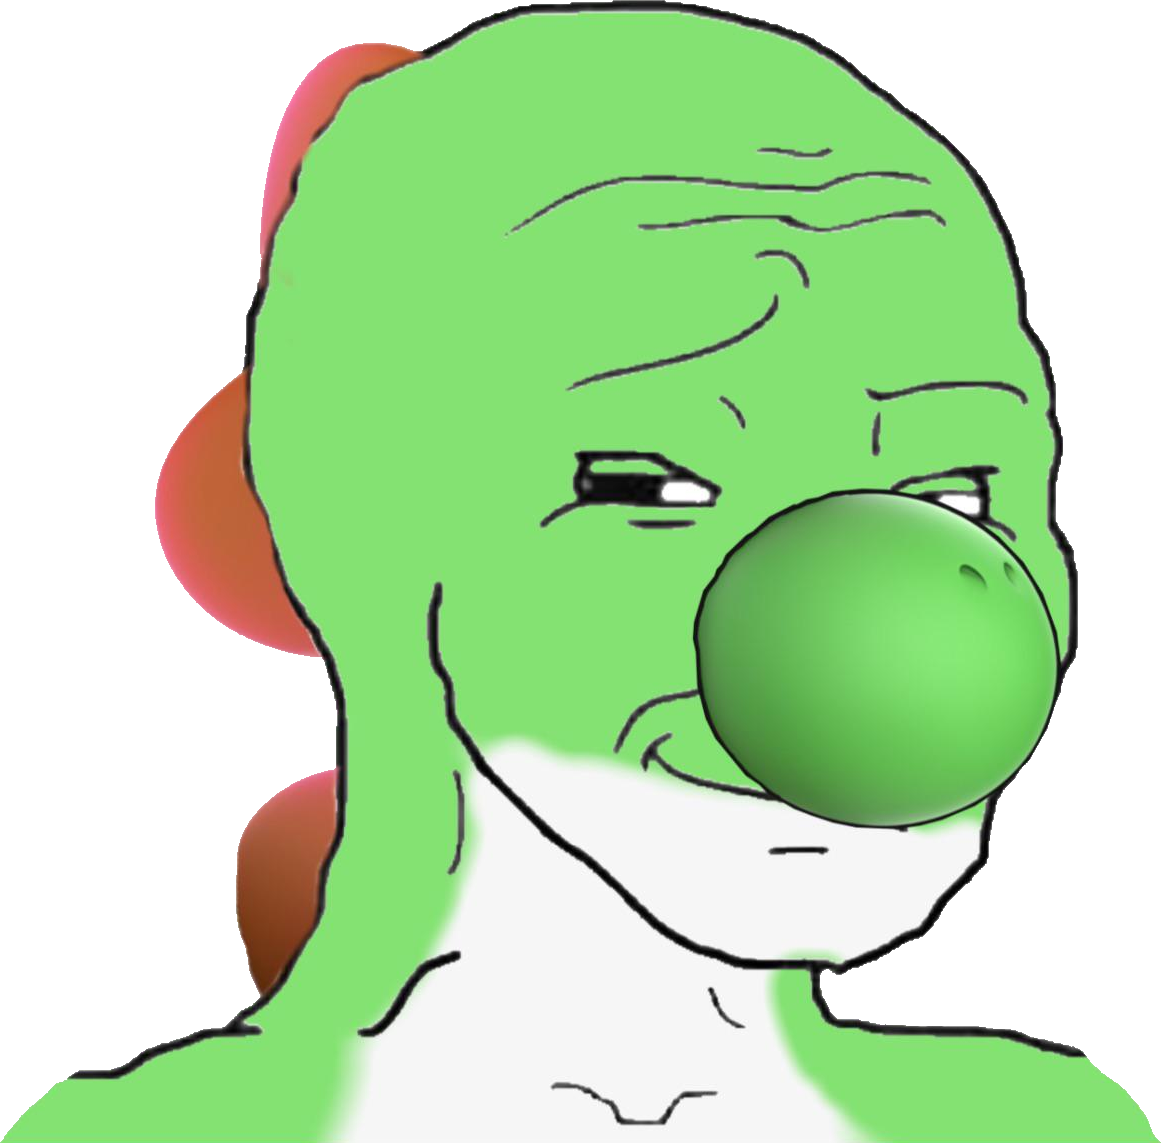
Label: 5_Animal